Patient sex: F
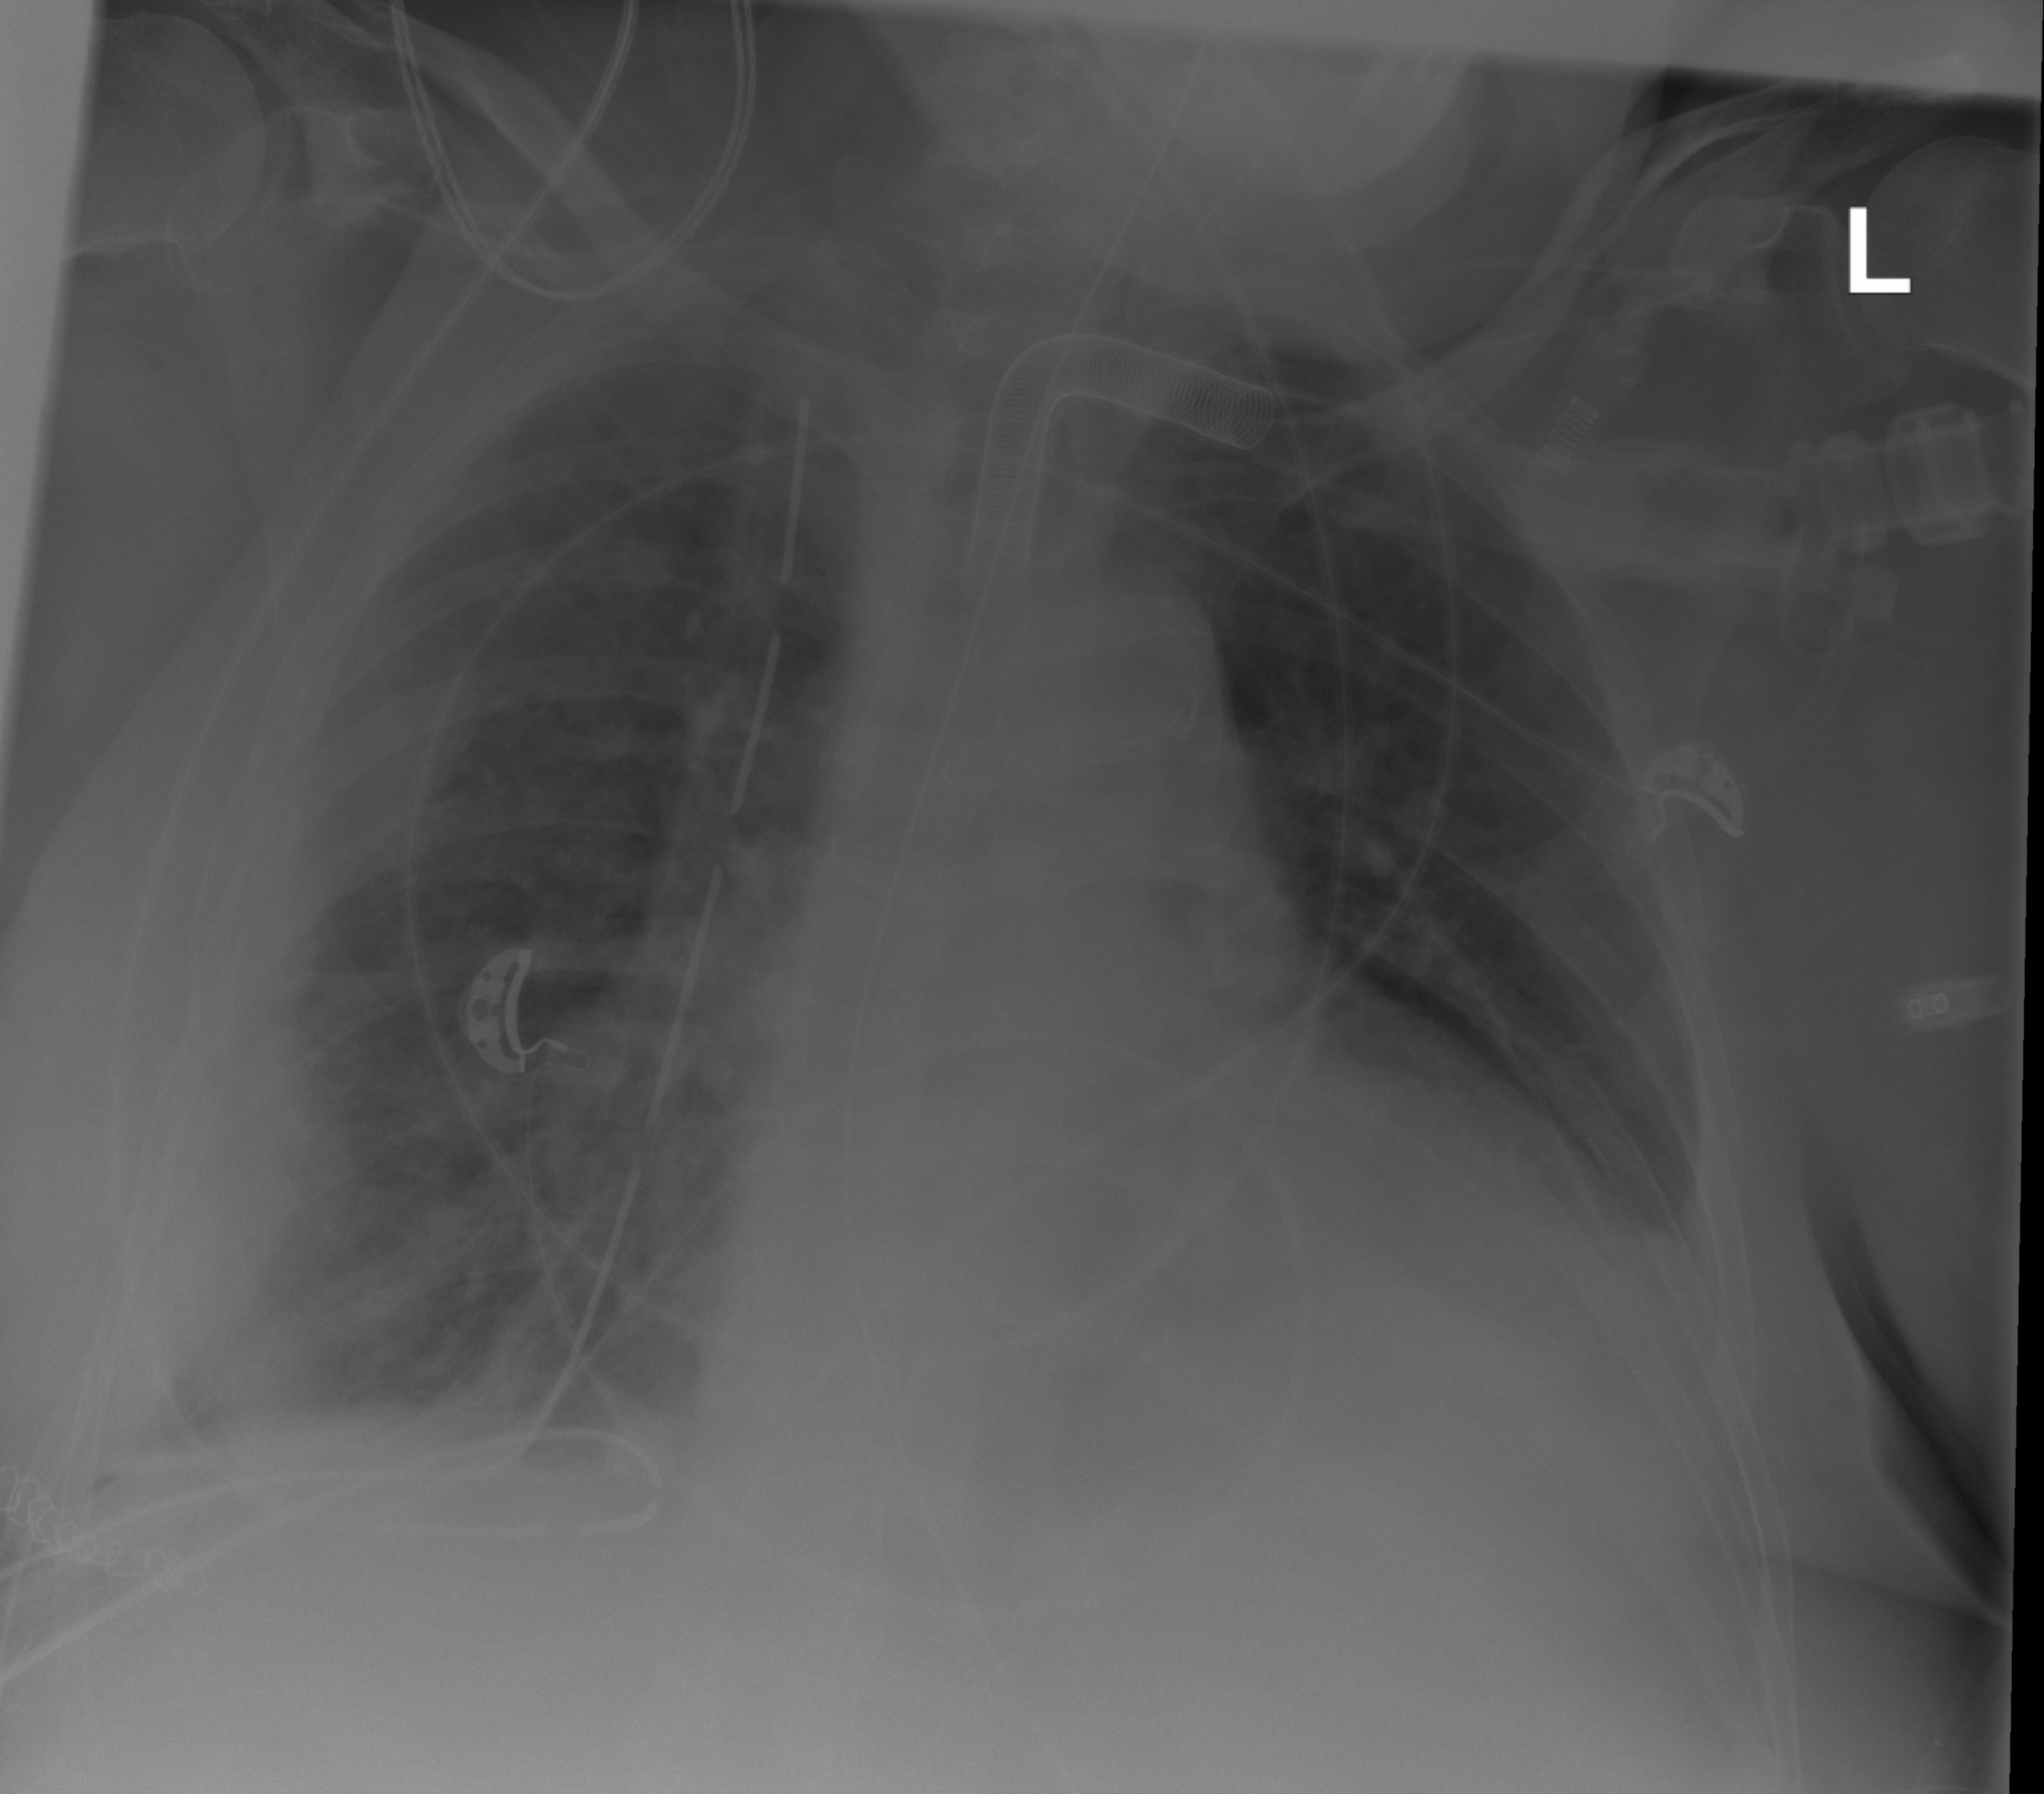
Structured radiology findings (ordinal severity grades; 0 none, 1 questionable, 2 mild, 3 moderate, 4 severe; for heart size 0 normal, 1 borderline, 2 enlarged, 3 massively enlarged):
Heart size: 2
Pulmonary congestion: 2
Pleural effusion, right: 2
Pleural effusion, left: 2
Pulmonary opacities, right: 1
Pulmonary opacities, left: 0
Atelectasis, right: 2
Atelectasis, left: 2